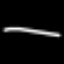
Label: line